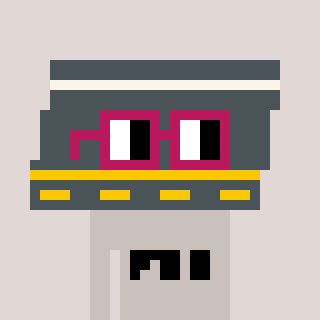
a pixel art character with square dark red glasses, a road-shaped head and a foggrey-colored body on a warm background